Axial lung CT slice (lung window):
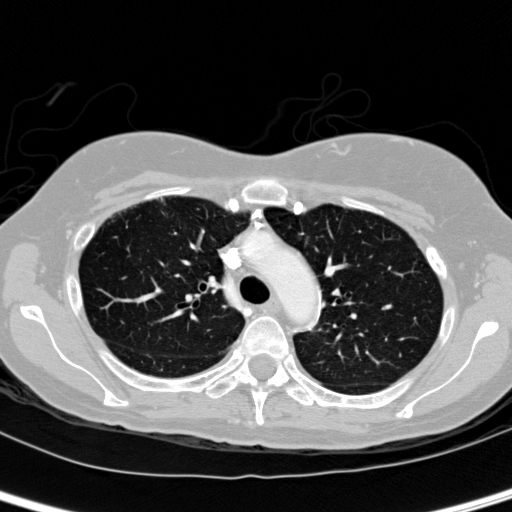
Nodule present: no